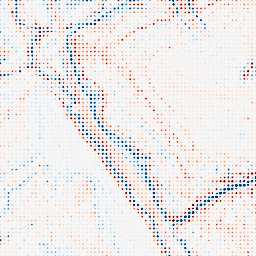
Category: edge_preserving
Decomposition family: bilateral
Decomposition parameters: d: 15
sigma_color: 50
sigma_space: 150
Upsampling method: sinc_blackman
Upsampling parameters: scale: 8
kernel_size: 4
Upsampling scale: 8